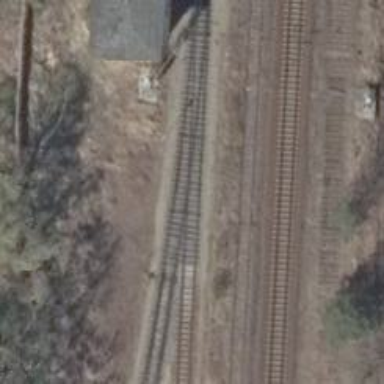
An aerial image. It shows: Railway signal.